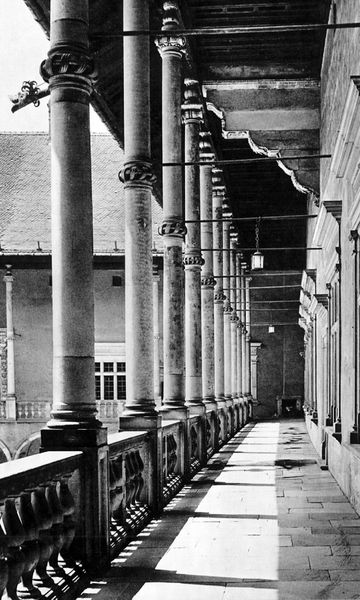
Titel: Kathedrale und Schloss auf dem Wawel
Standort: Krakau (Kraków), Kathedrale auf dem Wawel (EU - PL)
Schlagwörter: dunkel, schatten, weiß, fenster, lampe, laterne, laternen, licht, schwarz, säulen, dach, gebäude, haus, stein, steine, brüstung, sonne, boden, balkon, schlagschatten, fassade, italien, perspektive, laufen, geländer, halle, foto, fotografie, arkade, stangen, balustrade, hall, kapitelle, kapitell, sims, unkel, florenz, ballustrade, anker, reliefs, säulengang, balluster, hospital, ganz, steiner, ballustrae, stützstreben, sarkade, regenspeier